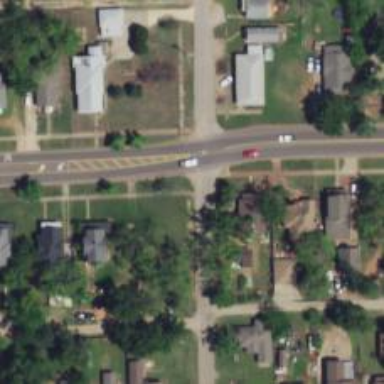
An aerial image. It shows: Road with stop sign.